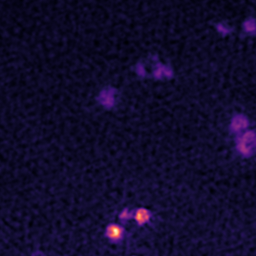
Label: Super-resolution ER image